Question: Lets say that I have a dataframe with two variables. We will call those variables 'x' and 'var_count'. We shall say that 'var_count' is only integers and is categorical in nature (i.e. all values will be 1, 2, 3, 4, or 5). I want to plot the 'x' variable on the y-axis and the 'var_count' variable on the x-axis. I then want to label with 'geom_text' the highest 'x' value for a given 'var_count'. So for all elements with a 'var_count' of 1, I want to only label that element that has the highest 'x'.
I have the code for most of written but not the condition to detect this situation and say "yes, this point needs to be labeled". How do I write this last condition?
So here is some sample code with some sample data.
'''
library(tidyverse)
library(ggplot)
sample_data <- tibble(var_count = c(1, 1, 1, 1, 2, 2, 2, 5),
x = c(0.2, 1.1, 0.7, 0.5, 2.4, 0.8, 0.9, 1.3))
sample_data %>%
ggplot(aes(x = var_count, y = x)) +
geom_point() +
geom_text(aes(label =ifelse(
FALSE,
"my label", ""
)), hjust = 1.2)
'''
I want to replace the ifelse's condition from FALSE to work so that the points circled in the following image are labeled:

Pretty much, I want to label the highest x value for a given var_count.
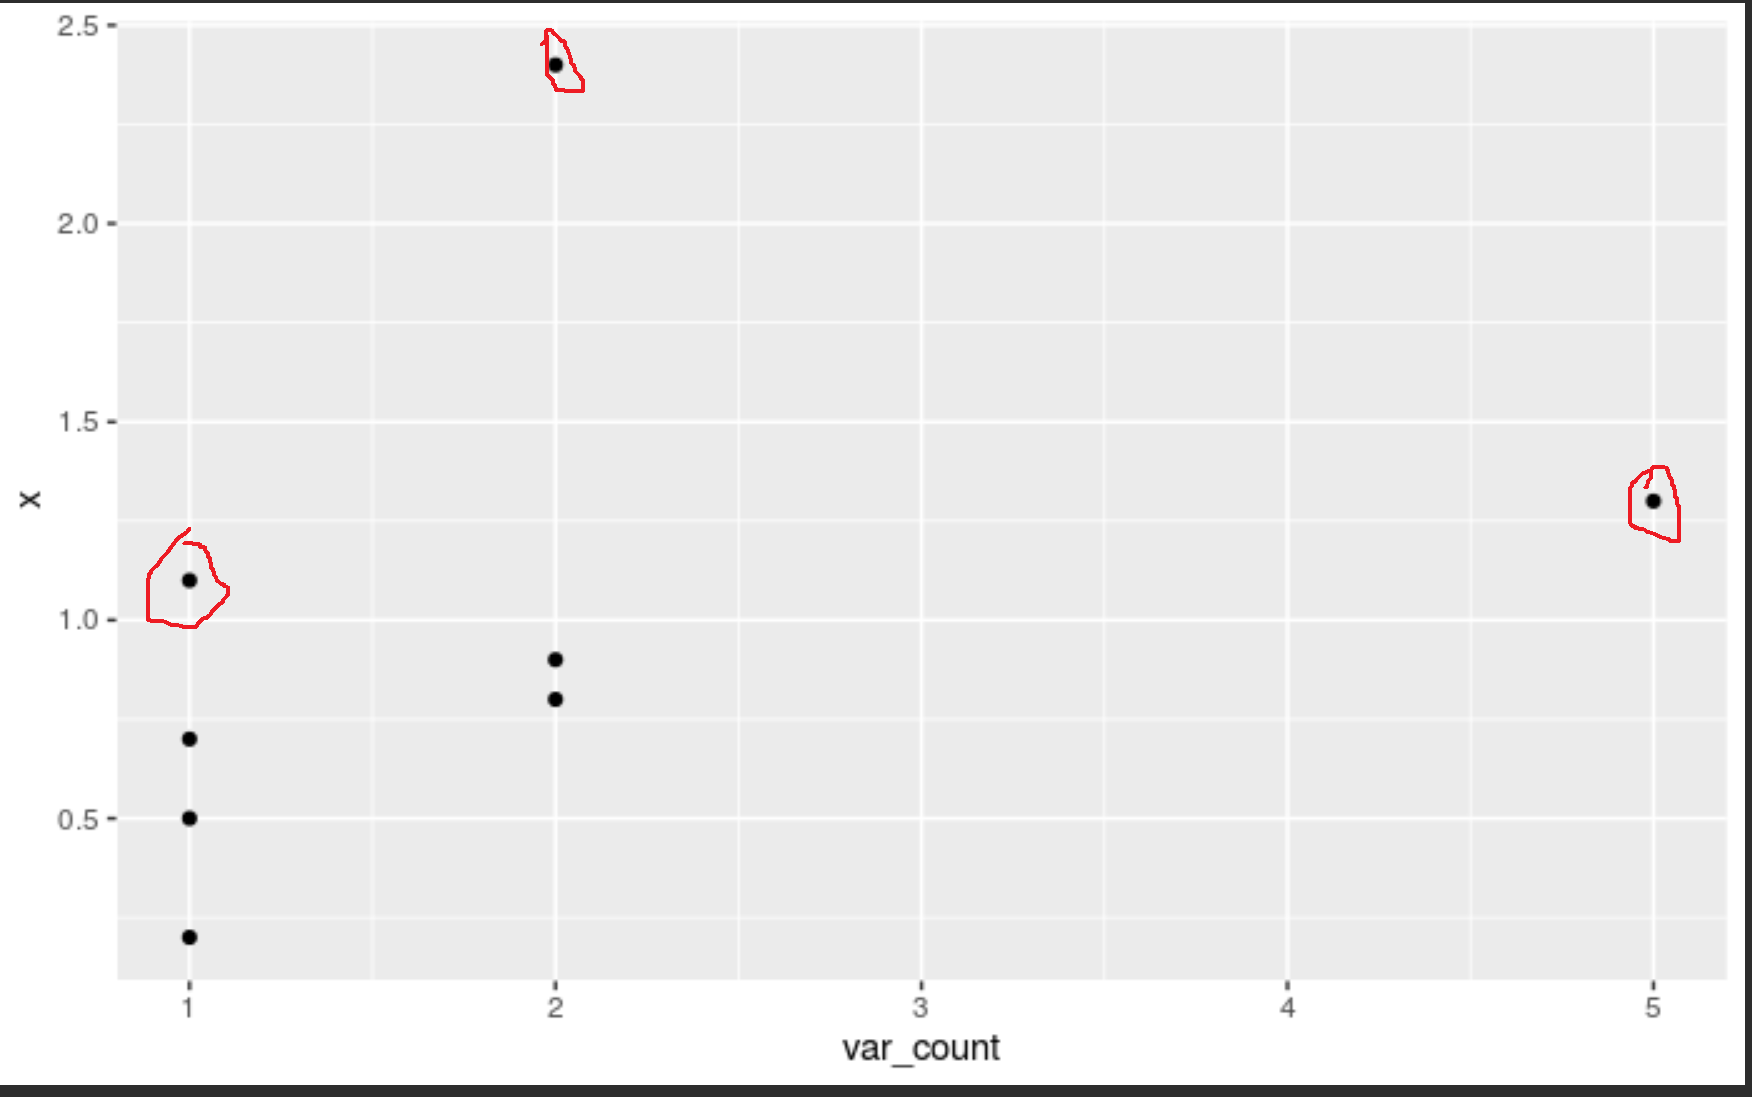
Answer: It's easiest to do this inside the dataframe itself. Make a new column where you do the 'ifelse()' or 'case_when()', giving the column a blank string '""' if the condition is 'FALSE'. Then use that as the label text.
'''
library(tidyverse)
library(ggrepel)
my_iris <-
iris %>%
group_by(Species) %>%
mutate(my_label = ifelse(Sepal.Width == max(Sepal.Width),
paste(Sepal.Width, "cm"), "")) %>%
ungroup()
ggplot(my_iris, aes(x = Petal.Length, y = Sepal.Width, colour = Species)) +
geom_point() +
geom_text_repel(aes(label = my_label), box.padding = 2)
'''

<URL>